Question: I'm new to Android Studio so please forgive me if this question has been answered or the reason is obvious, but.....
All of my library project dependency modules are showing up with different build variants in the Build Variants pane of Android Studio.
For example, my app uses the library project DragSortListView and I've imported that as a Module in Android Studio. Everything runs and compiles just fine, but I don't understand why this library module (along with the other library modules) is listed in the Build Variants pane. Is this normal or am I setting up my project incorrectly? See the screenshot below ::

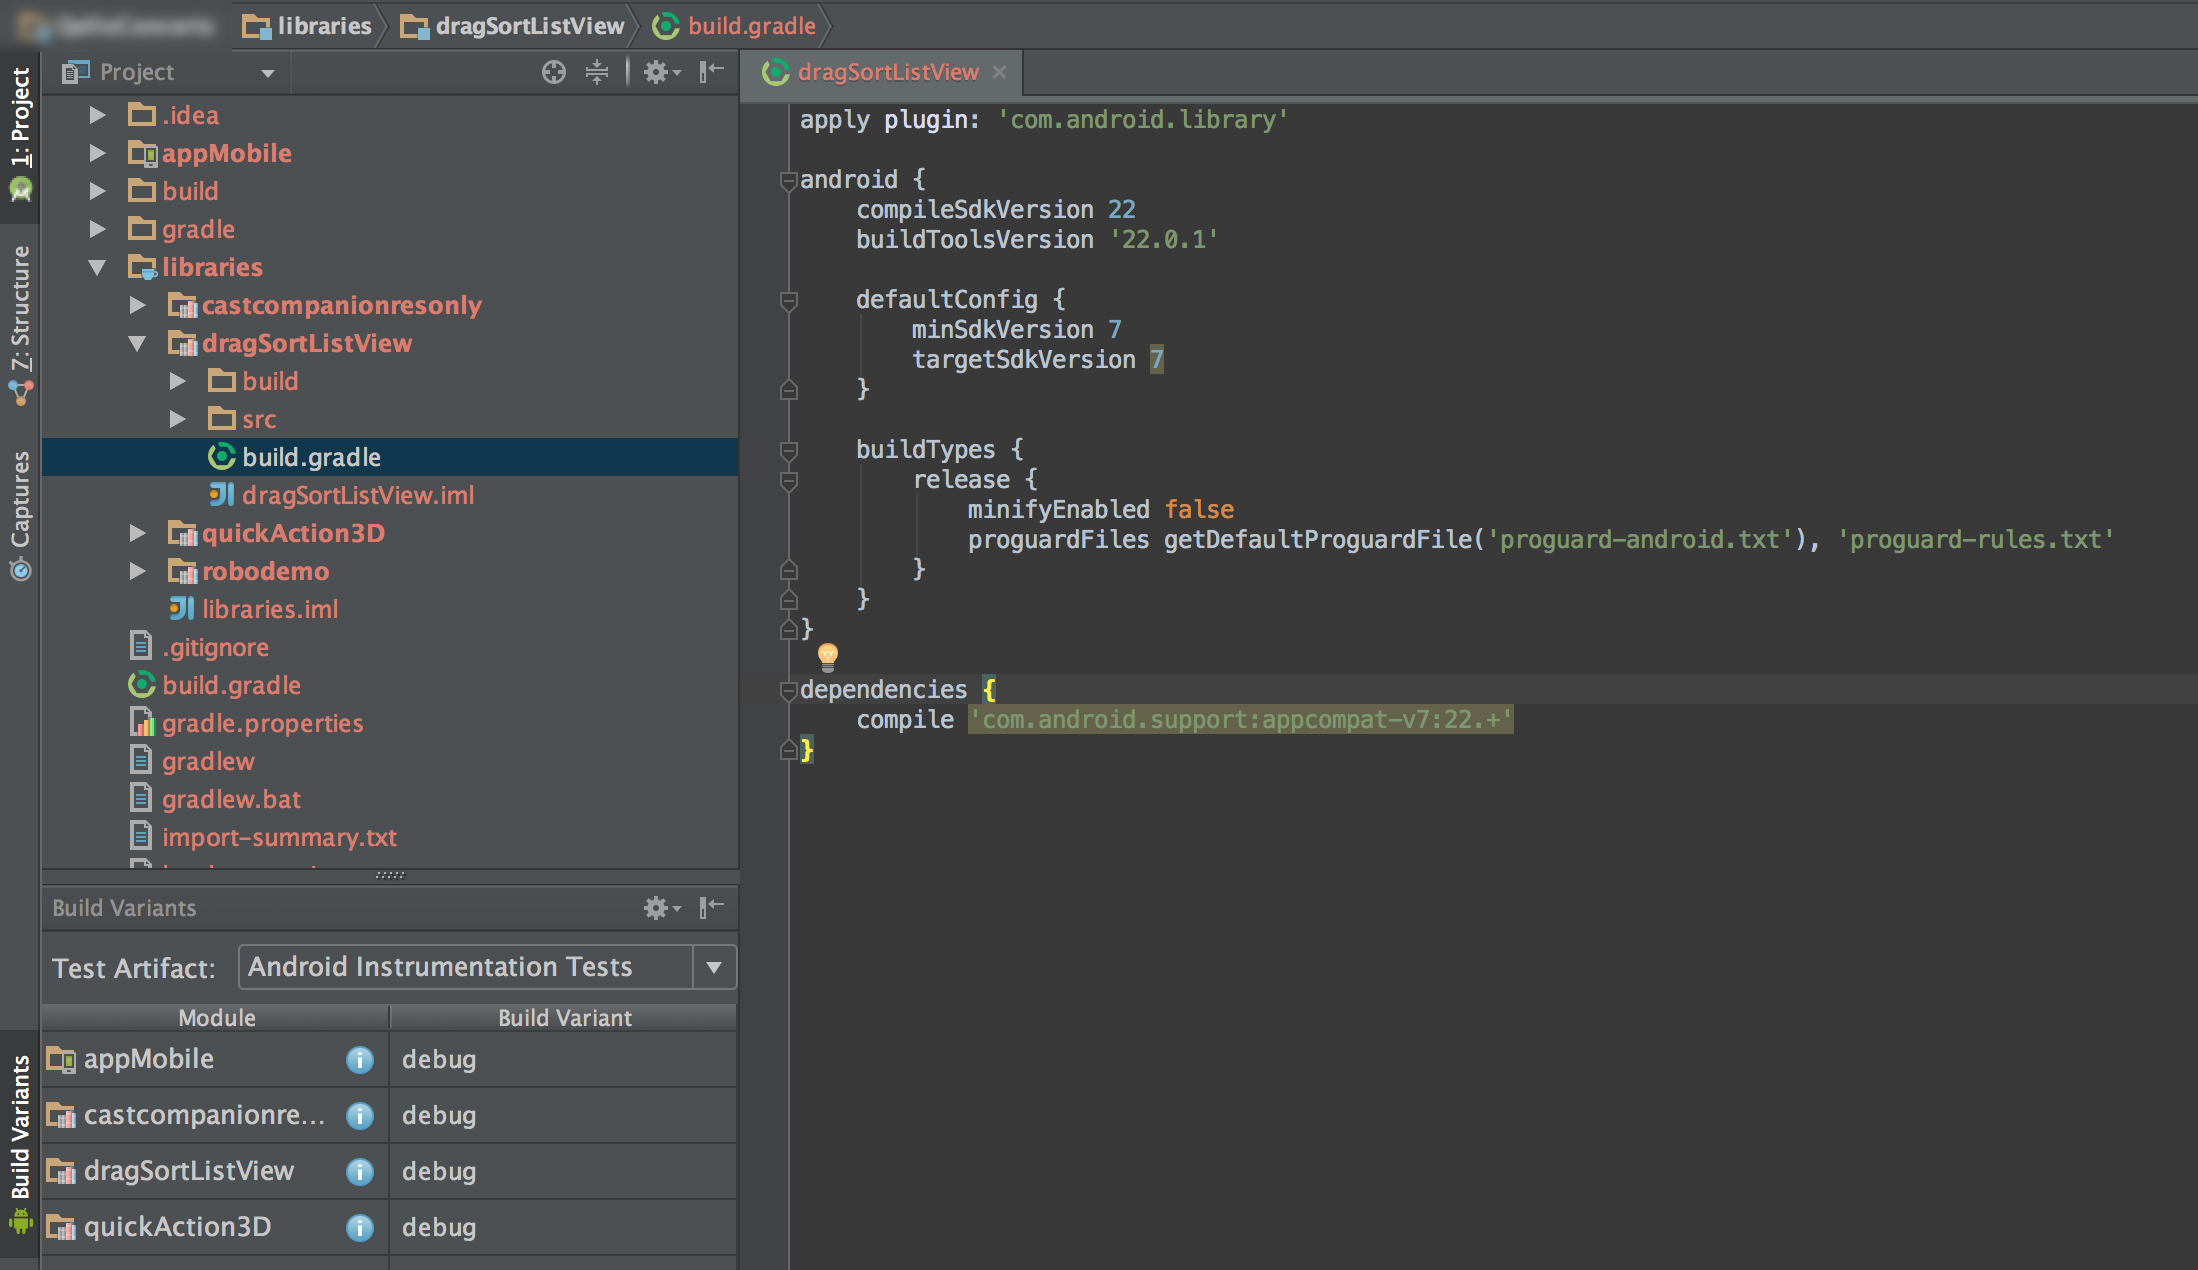
Answer: This is normal. It isn't showing each module as a different build variant, it's showing you each module in your project and allowing you to choose which build variant you want to build for that individual module. The actual build variants are selectable in the right-hand column of that view.